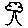
Label: tree